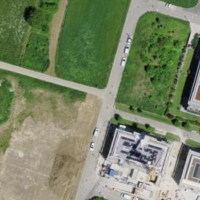
EUNIS habitat code: 52
Species observed at this site:
Portulaca oleracea